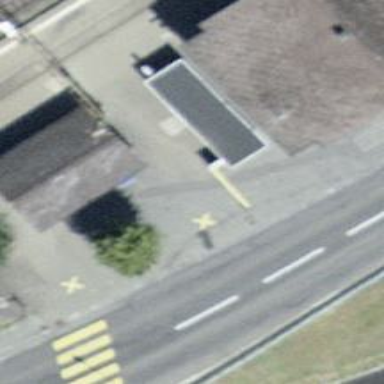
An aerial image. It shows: Bus stop along the road.